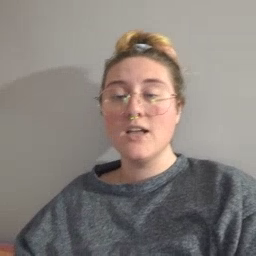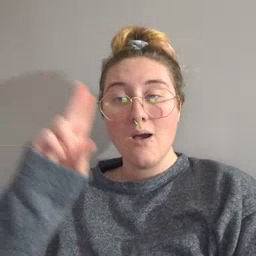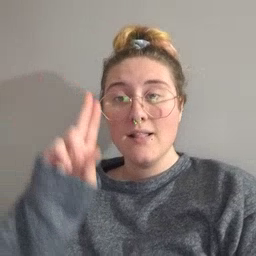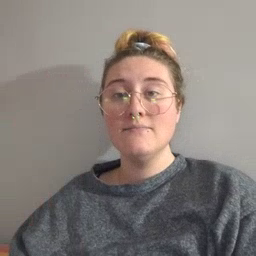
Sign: uncle